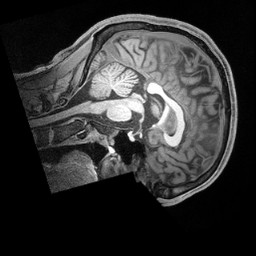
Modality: T1w
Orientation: sagittal
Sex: male
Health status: ill
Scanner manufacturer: siemens
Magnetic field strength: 3 T
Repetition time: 2.4 s
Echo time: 0.00201 s